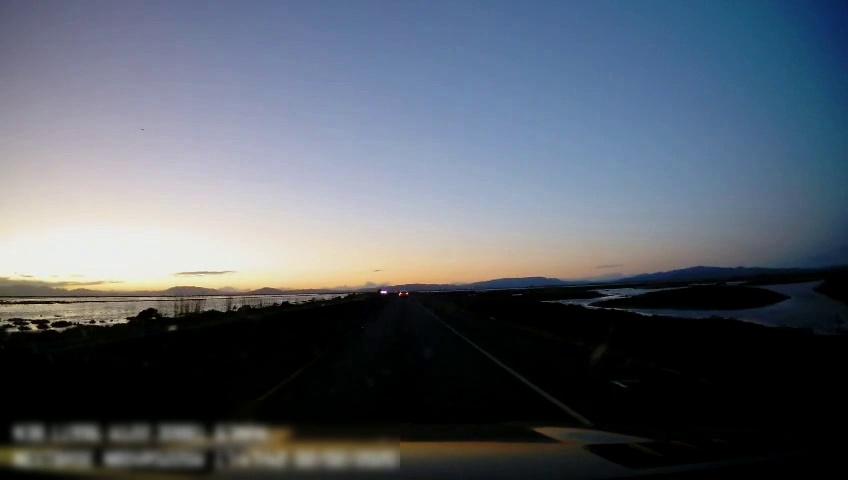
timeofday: Dusk/Dawn/Twilight
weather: Sunny
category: Drivable Space
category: Vehicles | Car
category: Lanes | Current Lane
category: Lanes | Current Lane